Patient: sex M, age 57
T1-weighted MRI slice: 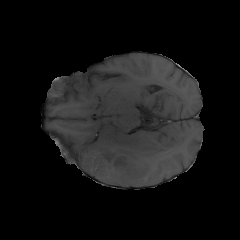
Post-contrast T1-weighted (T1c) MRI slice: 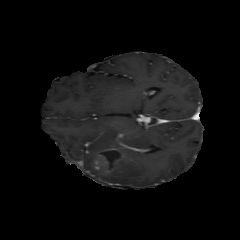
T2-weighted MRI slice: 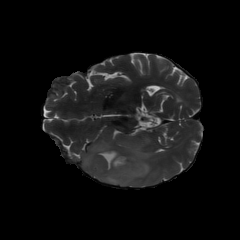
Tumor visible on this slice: yes
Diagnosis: Glioblastoma, IDH-wildtype
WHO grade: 4